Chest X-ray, AP view. Patient: 33 years old, sex M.
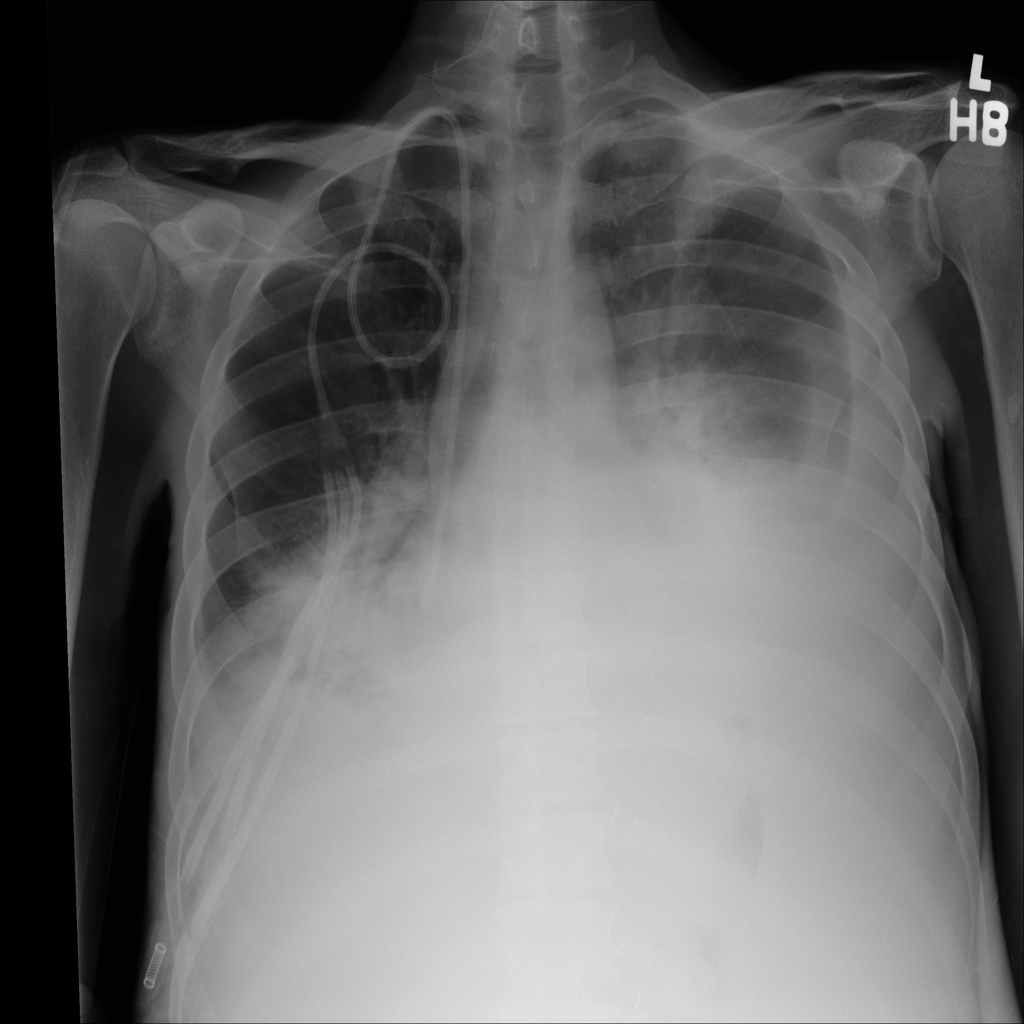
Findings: Effusion